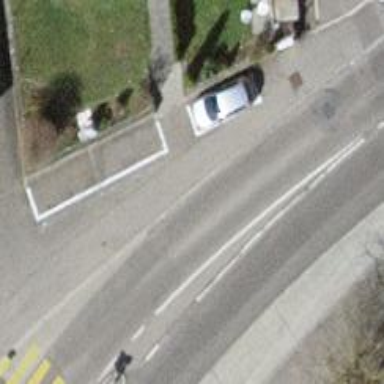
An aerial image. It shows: Bus stop with designated public transport stop position.